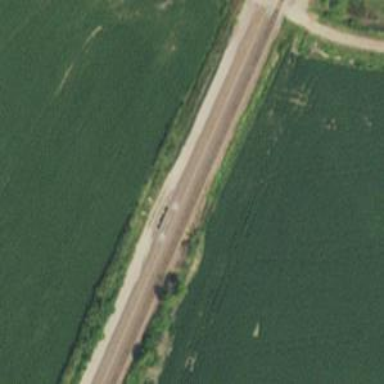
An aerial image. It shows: Bridge over railway line.